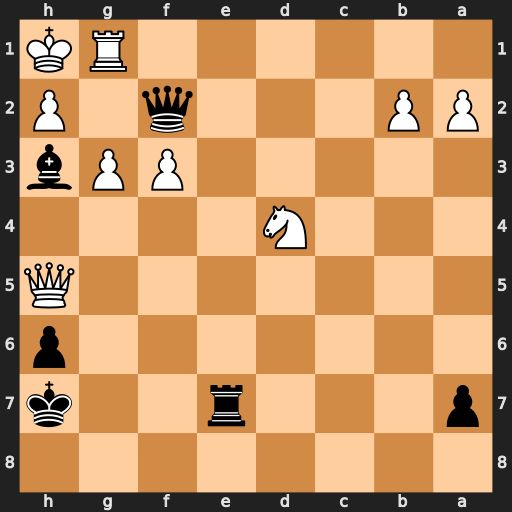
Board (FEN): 8/p3r2k/7p/7Q/3N4/5PPb/PP3q1P/6RK
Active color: b
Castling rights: -
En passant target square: -
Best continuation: Bg2+ Rxg2 Re1+ Rg1 Qxg1#